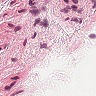
Metastatic tissue present: no